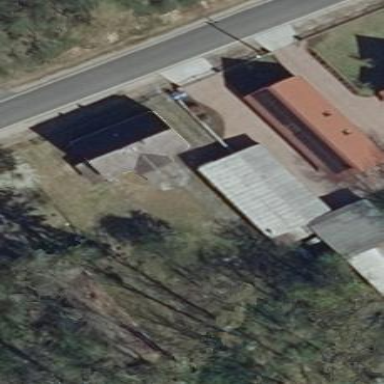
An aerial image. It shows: Garage.